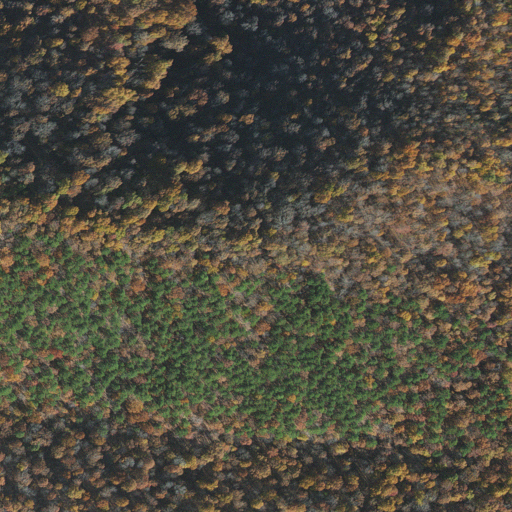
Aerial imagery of mountain in Arkansas named Wheeler Mountain containing deciduous forest, mixed forest, and evergreen forest